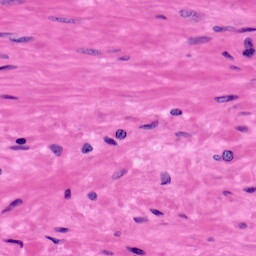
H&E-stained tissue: Prostate